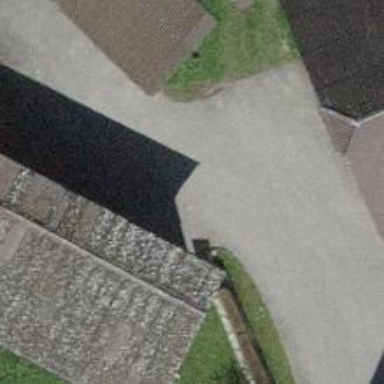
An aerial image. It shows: Farm building.